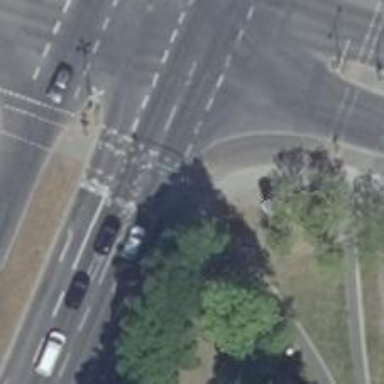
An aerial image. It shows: Traffic signal crossing.